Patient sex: M
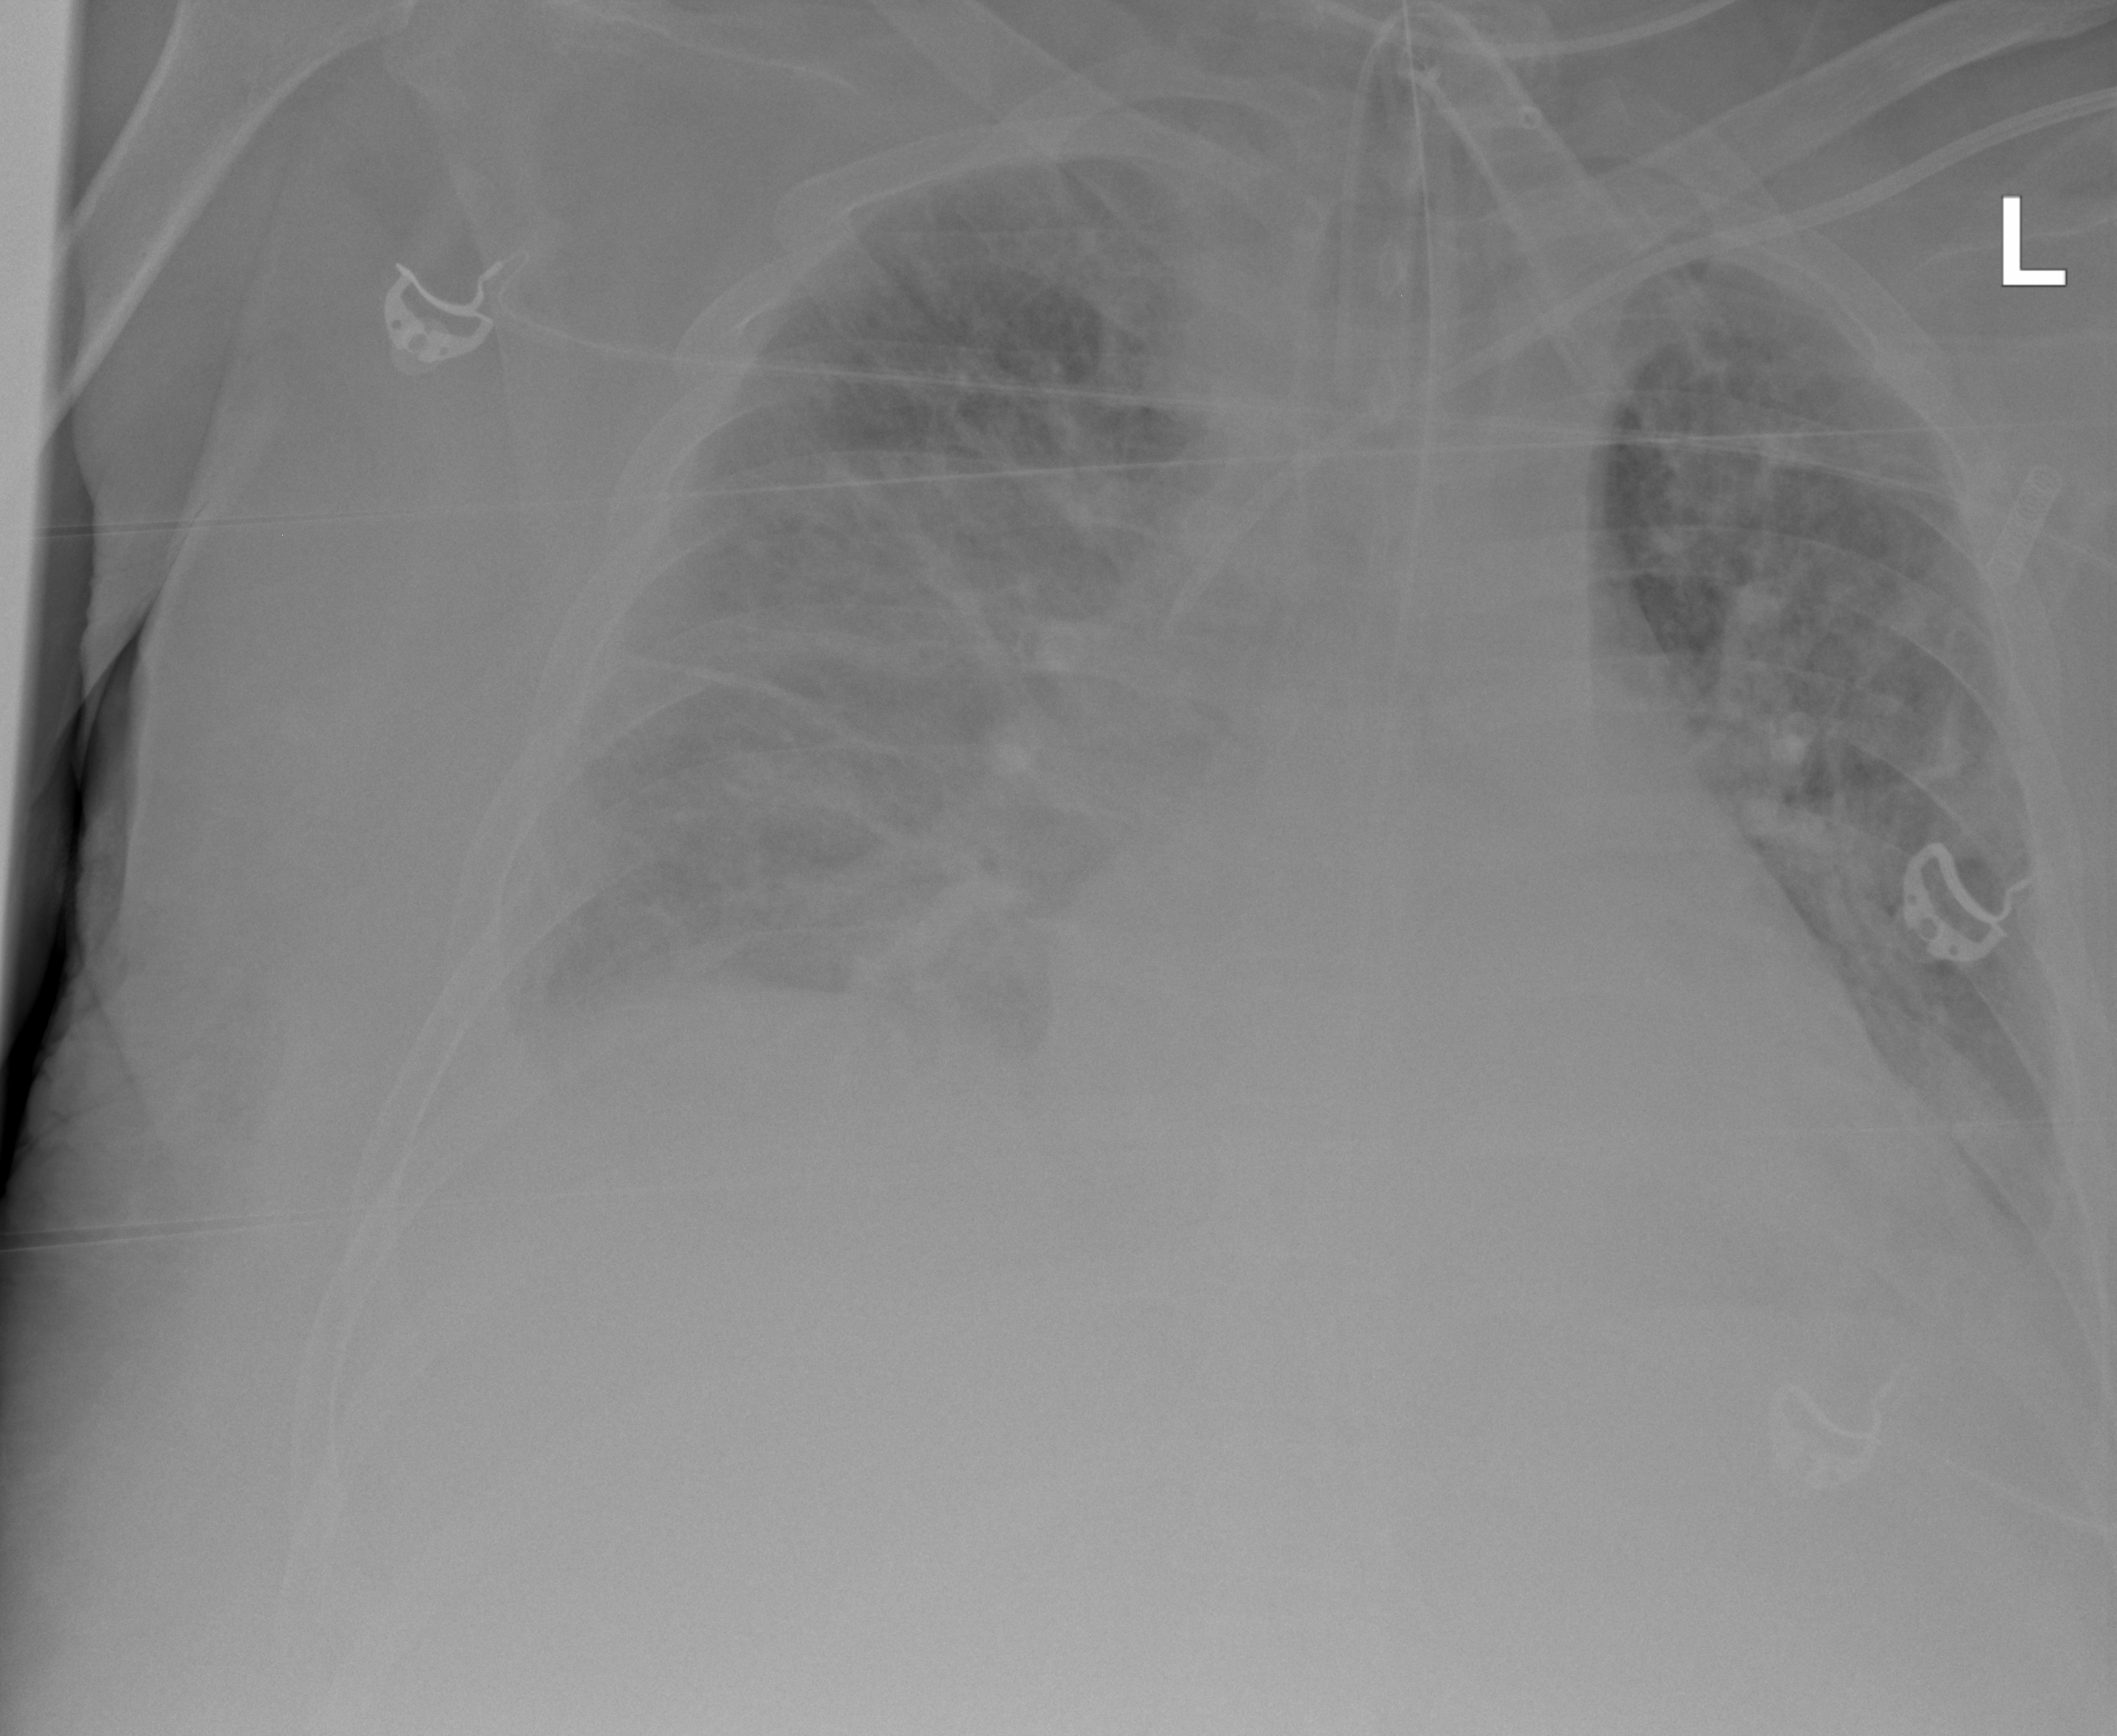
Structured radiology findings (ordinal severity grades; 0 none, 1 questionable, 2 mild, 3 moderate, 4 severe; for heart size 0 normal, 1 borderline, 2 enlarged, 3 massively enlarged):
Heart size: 0
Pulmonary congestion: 2
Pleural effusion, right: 2
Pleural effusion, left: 2
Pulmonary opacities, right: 0
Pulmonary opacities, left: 0
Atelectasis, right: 2
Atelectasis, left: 0